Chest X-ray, AP view. Patient: 37 years old, sex M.
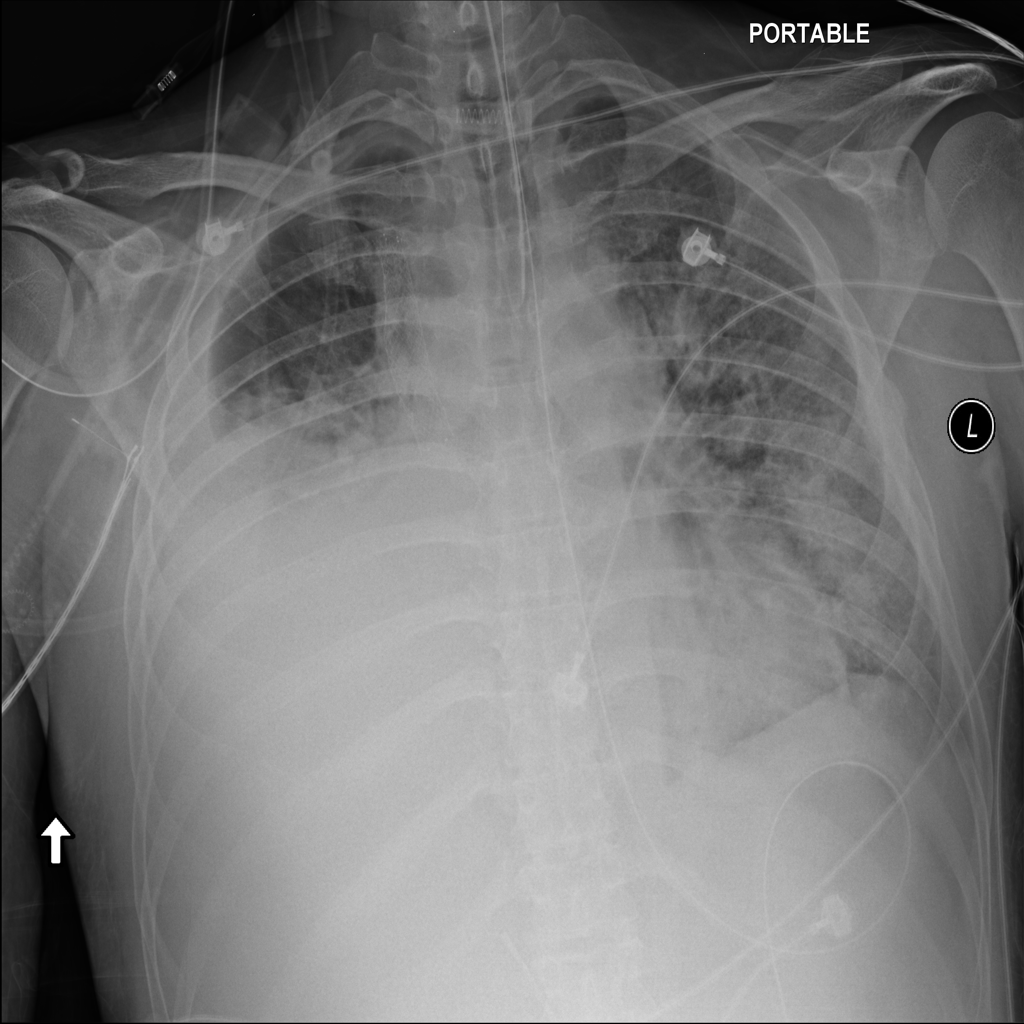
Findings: Atelectasis, Effusion